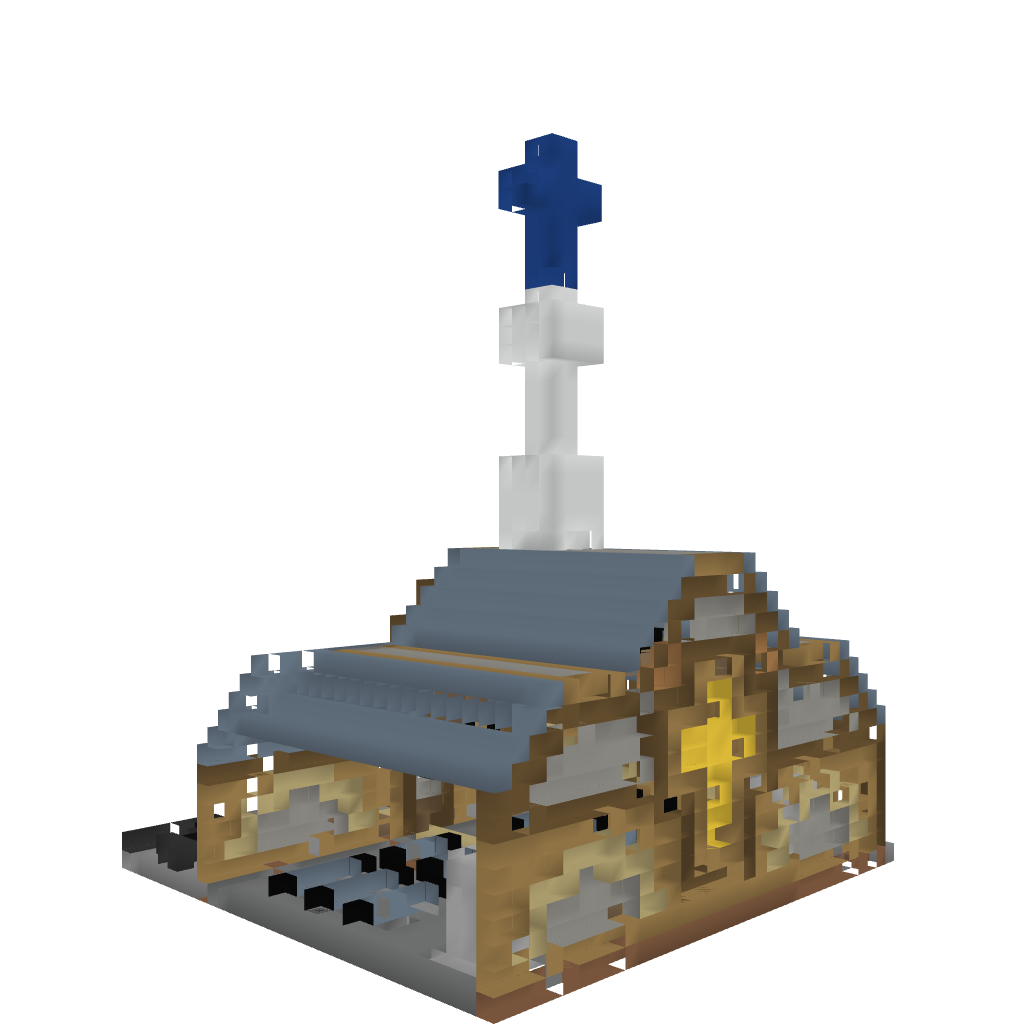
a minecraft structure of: Church